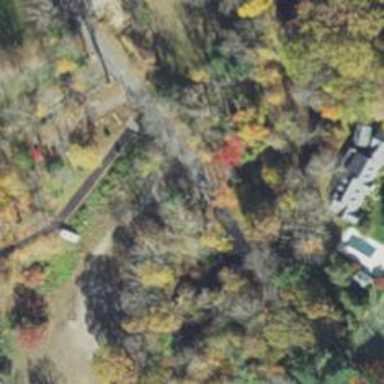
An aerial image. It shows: Residential road with bridge.